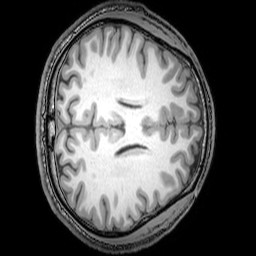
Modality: T1w
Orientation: axial
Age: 25
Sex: male
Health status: healthy
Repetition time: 0.081 s
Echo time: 0.037 s